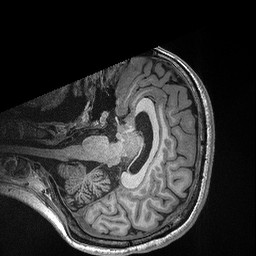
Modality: T1w
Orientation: axial
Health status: healthy
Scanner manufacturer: siemens
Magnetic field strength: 3 T
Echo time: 0.00298 s